Field crop: tomato
Growth stage: 1
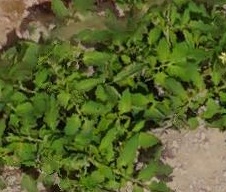
Species: tomato